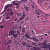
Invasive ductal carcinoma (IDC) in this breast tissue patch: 0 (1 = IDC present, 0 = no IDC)